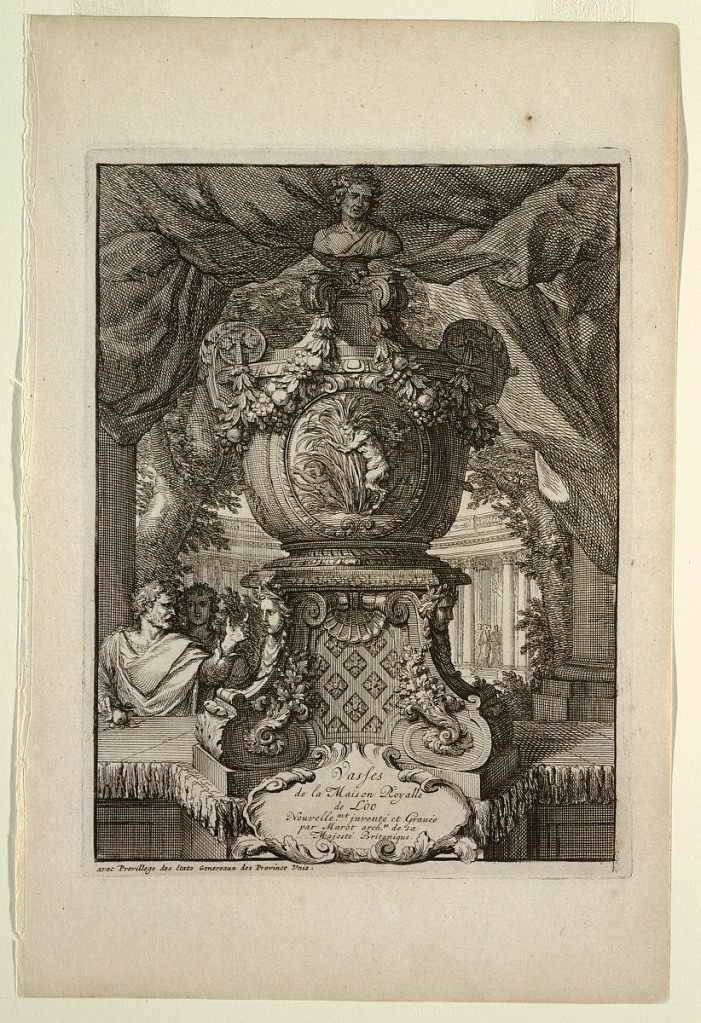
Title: Title Page, Vasses de la Maison Royalle de L'oo Nouvellement (Vessels of the Royal House of L'oo)
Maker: Daniel Marot, French, active in the Netherlands and England, 1661–1752
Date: ca. 1700
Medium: Etching and engraving on white laid paper
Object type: Print
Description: A monument decorated with garlands, foliage, and masks is mounted on a platform and topped with a bust of a man. Over the monument hangs drapery; two figures can be seen next to it, behind which is a rounded colonnade.